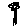
Label: flower